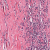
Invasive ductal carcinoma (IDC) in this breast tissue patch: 0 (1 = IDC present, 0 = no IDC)